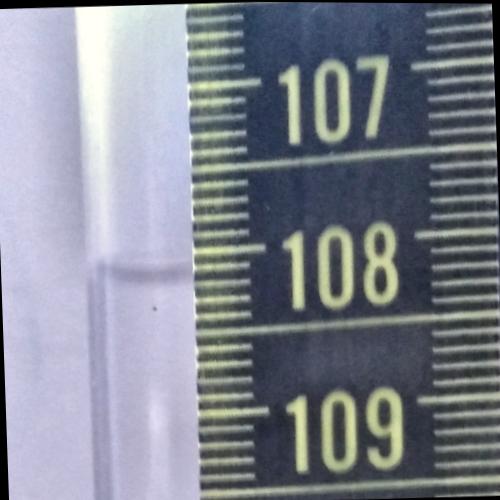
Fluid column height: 108.1 cm